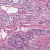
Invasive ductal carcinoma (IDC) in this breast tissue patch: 1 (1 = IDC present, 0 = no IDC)